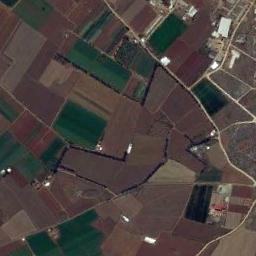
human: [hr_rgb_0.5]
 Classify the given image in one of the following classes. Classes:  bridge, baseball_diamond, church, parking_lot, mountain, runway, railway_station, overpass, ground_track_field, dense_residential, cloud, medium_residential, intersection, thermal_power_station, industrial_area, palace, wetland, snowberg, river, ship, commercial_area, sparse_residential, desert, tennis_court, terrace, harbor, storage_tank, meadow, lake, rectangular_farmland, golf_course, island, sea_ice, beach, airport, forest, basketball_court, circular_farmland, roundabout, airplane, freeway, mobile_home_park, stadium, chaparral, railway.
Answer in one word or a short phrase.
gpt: rectangular_farmland